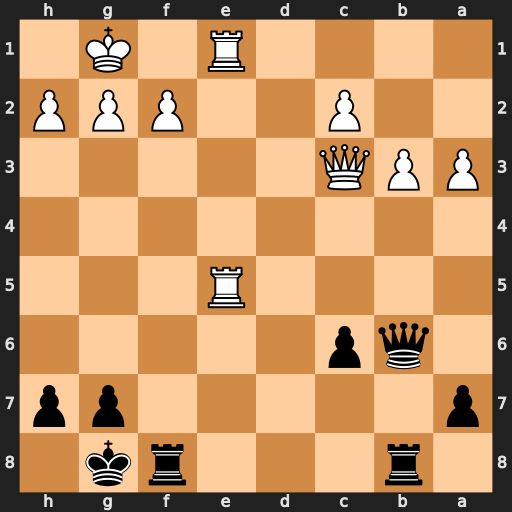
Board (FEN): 1r3rk1/p5pp/1qp5/4R3/8/PPQ5/2P2PPP/4R1K1
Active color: b
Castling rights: -
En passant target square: -
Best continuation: Qxf2+ Kh1 Qf1+ Rxf1 Rxf1#